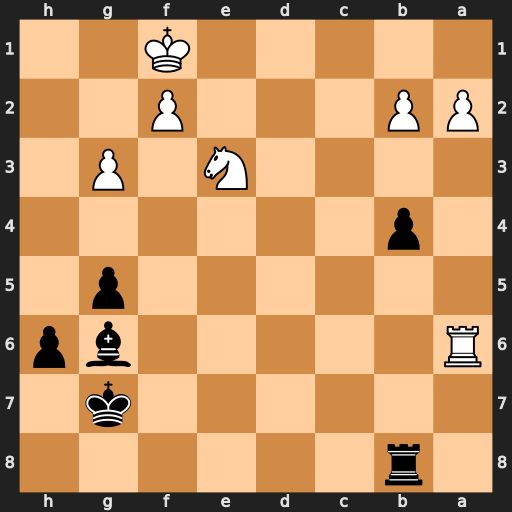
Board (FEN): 1r6/6k1/R5bp/6p1/1p6/4N1P1/PP3P2/5K2
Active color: b
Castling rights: -
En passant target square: -
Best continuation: Bd3+ Kg2 Bxa6